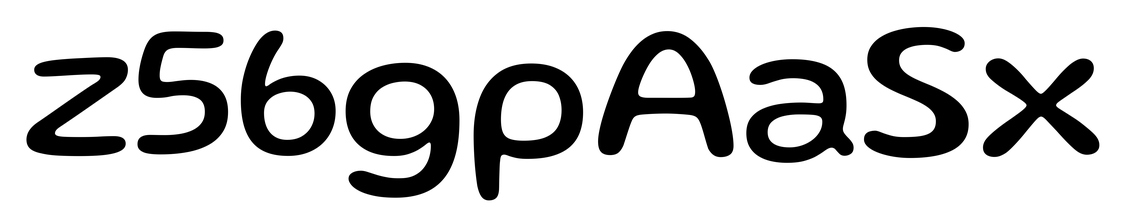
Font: Gluten_Regular